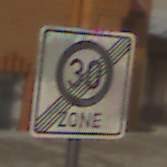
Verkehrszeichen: EndeZone30
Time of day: MorningAfternoon
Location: Outdoor (Urban)
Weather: PartlyCloudy
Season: NotSpecified
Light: Natural